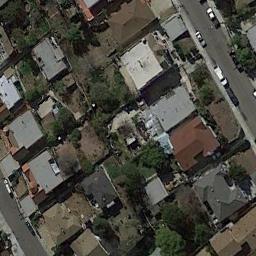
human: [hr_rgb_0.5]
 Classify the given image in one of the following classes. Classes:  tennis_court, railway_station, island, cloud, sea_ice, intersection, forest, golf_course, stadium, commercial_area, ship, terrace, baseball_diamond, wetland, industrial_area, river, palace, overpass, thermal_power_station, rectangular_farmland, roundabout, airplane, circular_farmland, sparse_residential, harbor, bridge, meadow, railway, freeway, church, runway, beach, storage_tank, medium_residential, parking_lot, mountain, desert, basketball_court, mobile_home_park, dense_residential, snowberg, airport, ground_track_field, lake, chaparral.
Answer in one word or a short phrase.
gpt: dense_residential